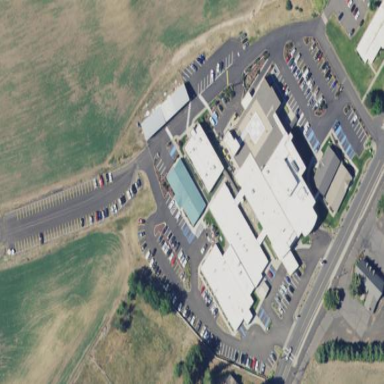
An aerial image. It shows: Hospital providing healthcare services.